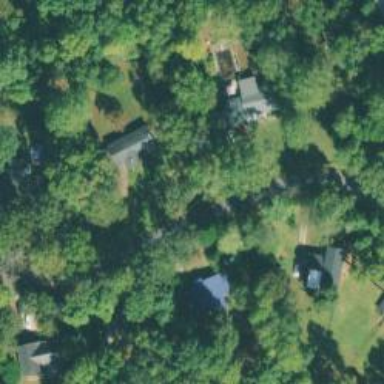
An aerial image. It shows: Driveway.